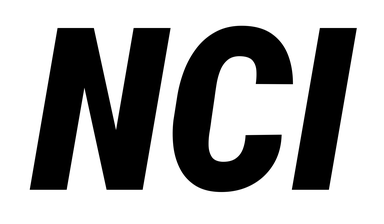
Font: Roboto-Italic_Condensed_Black_Italic